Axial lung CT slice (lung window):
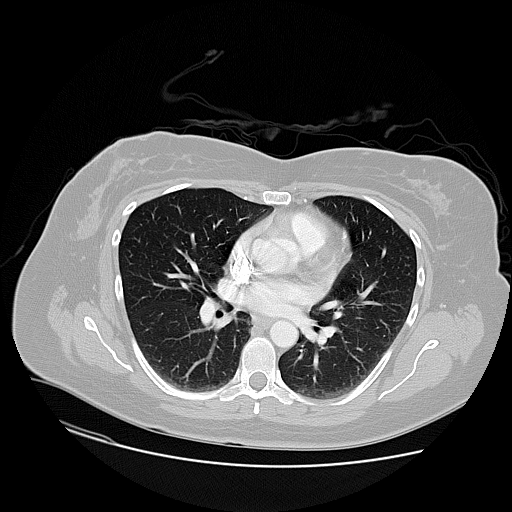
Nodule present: no